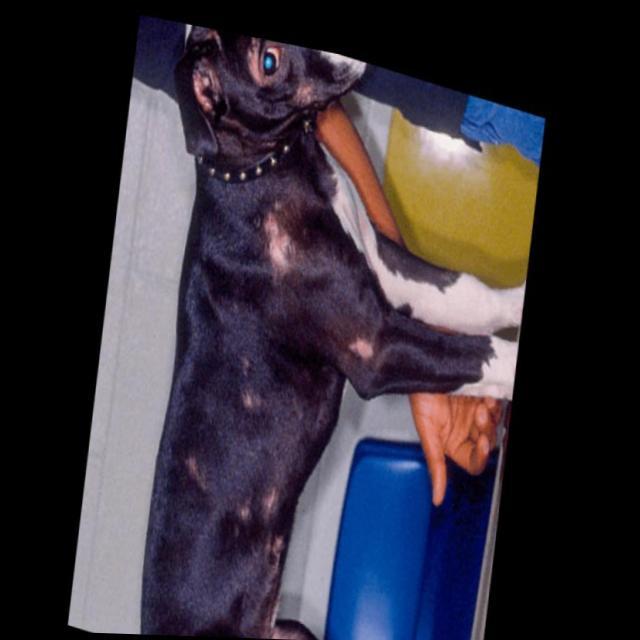
Canine ringworm (Dermatophytosis) — fungal infection caused by Microsporum or Trichophyton. Presents with circular alopecia, scaling, crusting, and broken hairs.